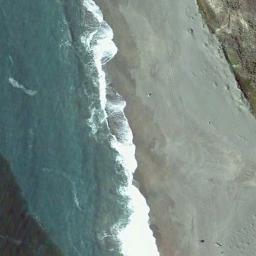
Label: beach